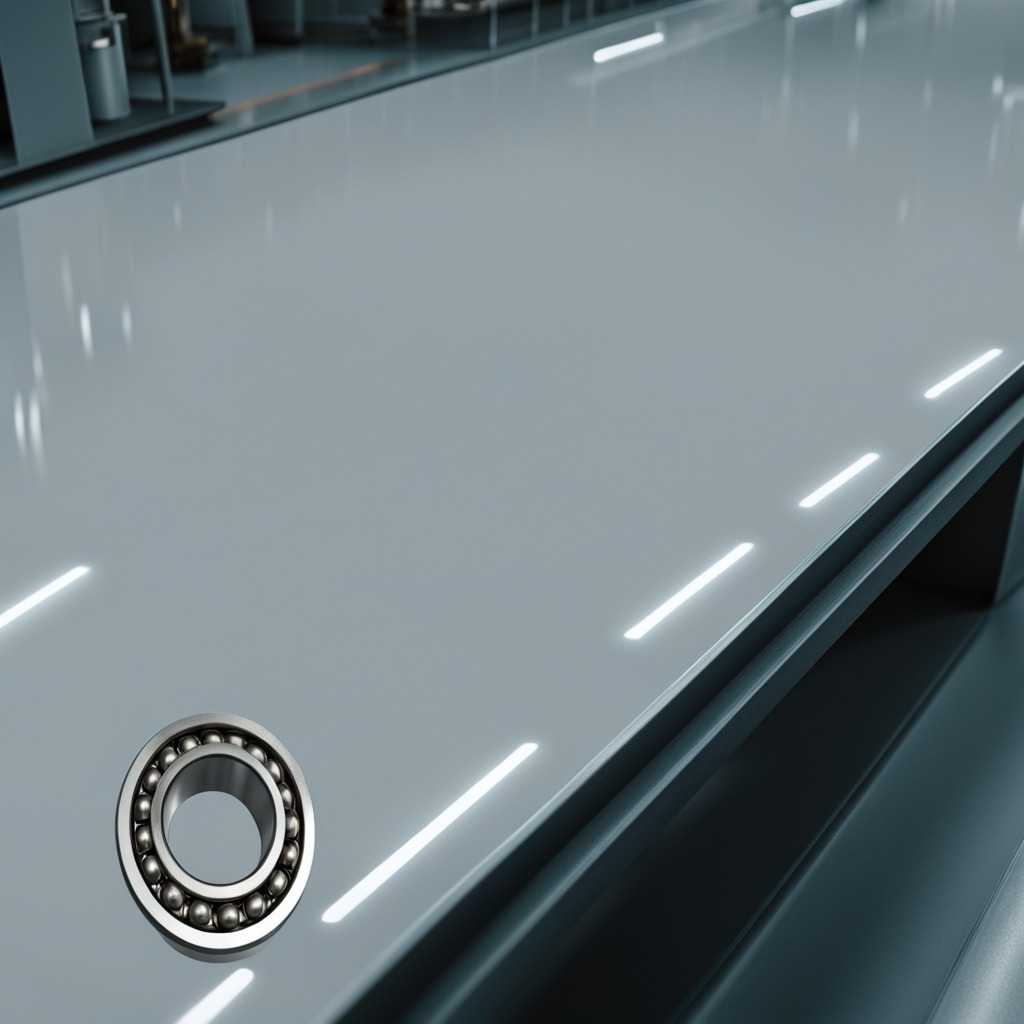
A metal ball bearing is lying on the table in a ship maintenance bay.